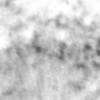
Label: no_change